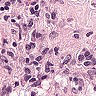
Metastatic tissue present: no